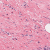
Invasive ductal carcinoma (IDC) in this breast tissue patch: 0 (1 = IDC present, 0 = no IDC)